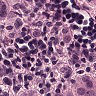
Metastatic tissue present: yes